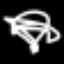
Label: squiggle